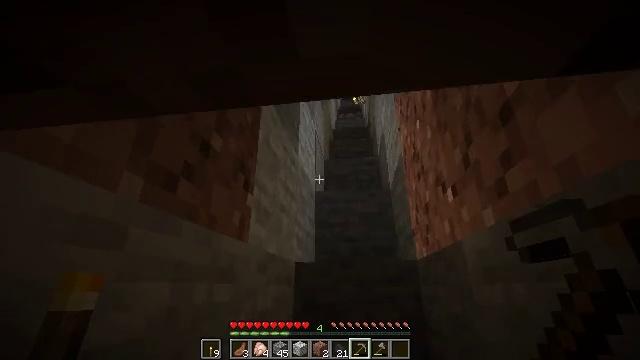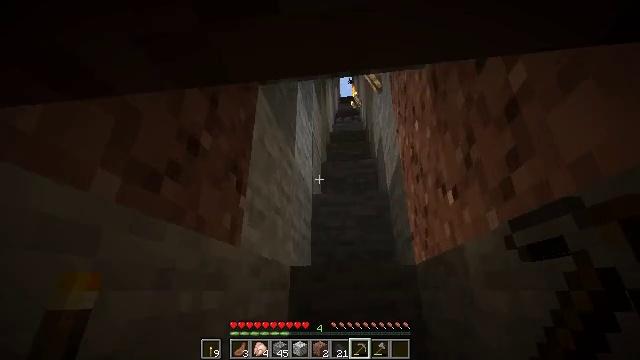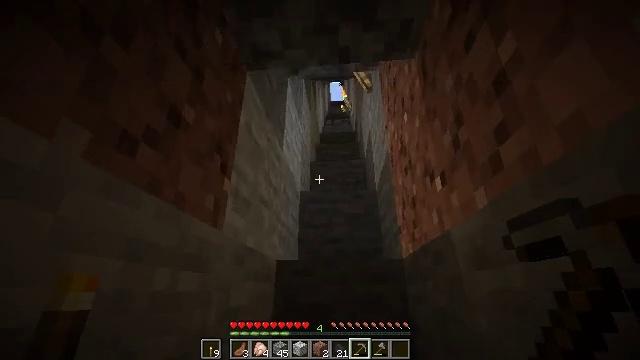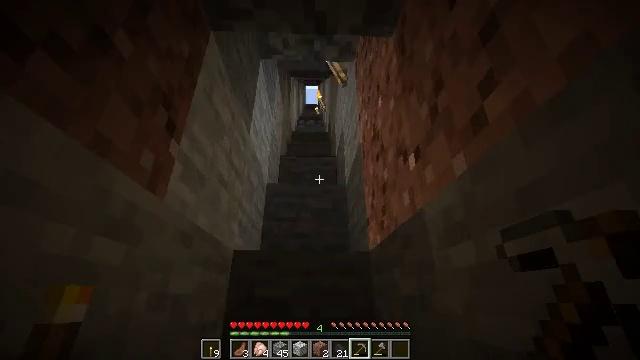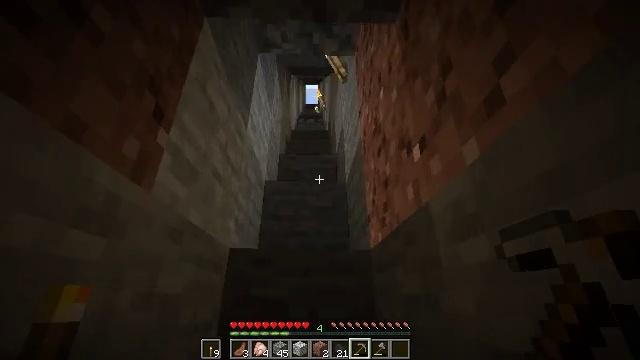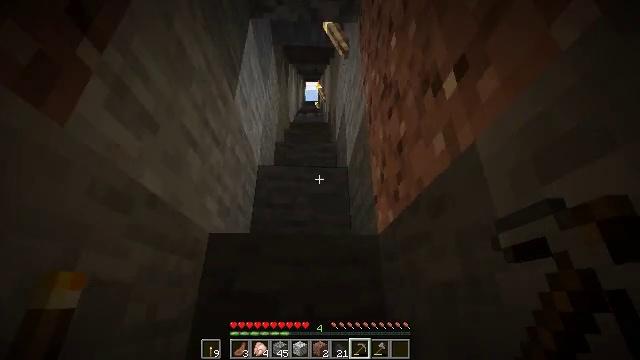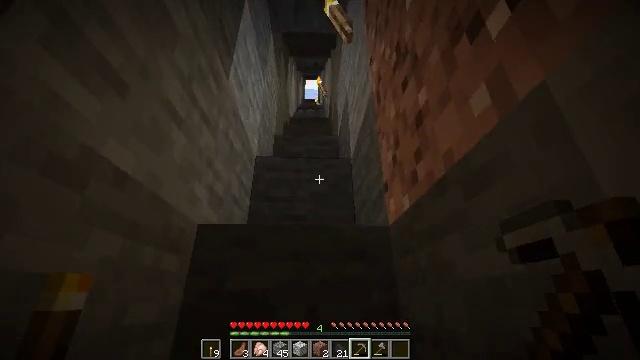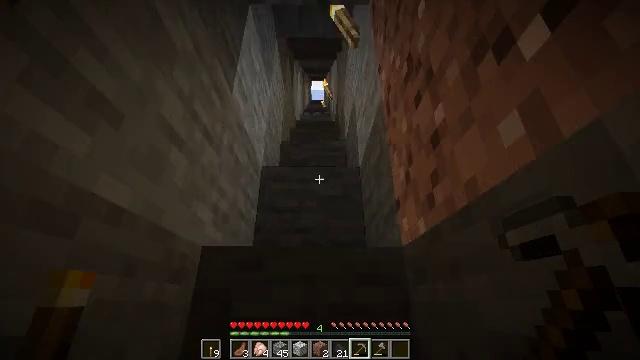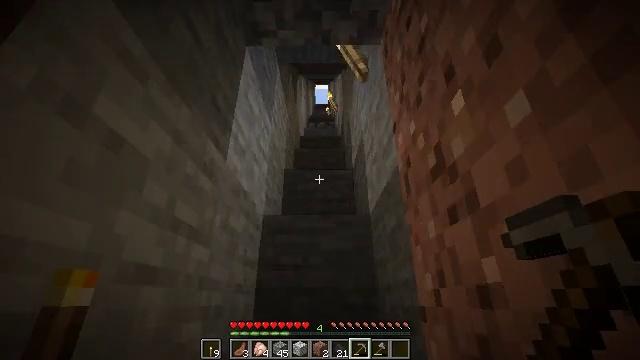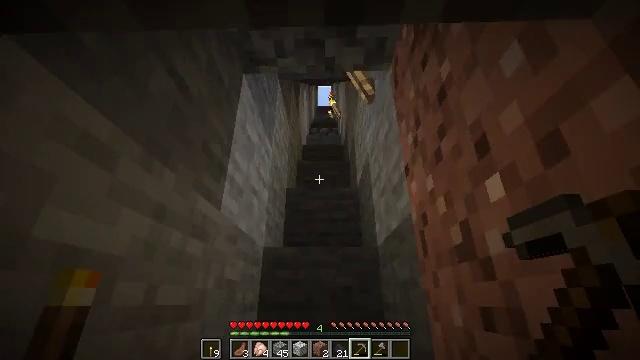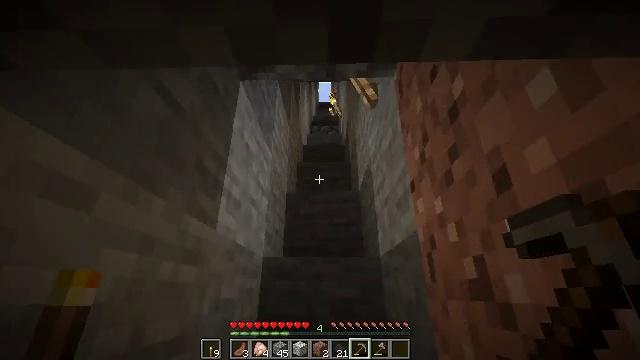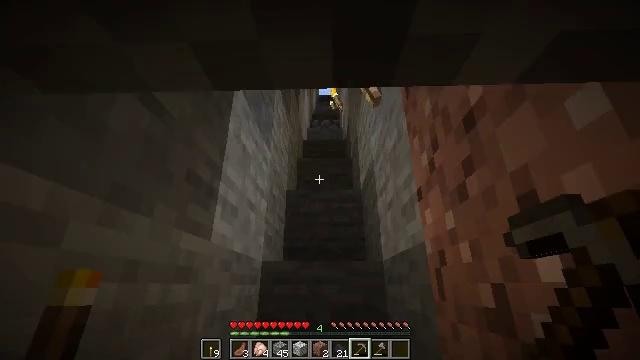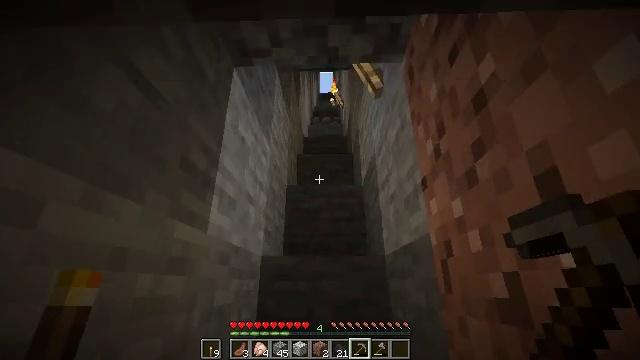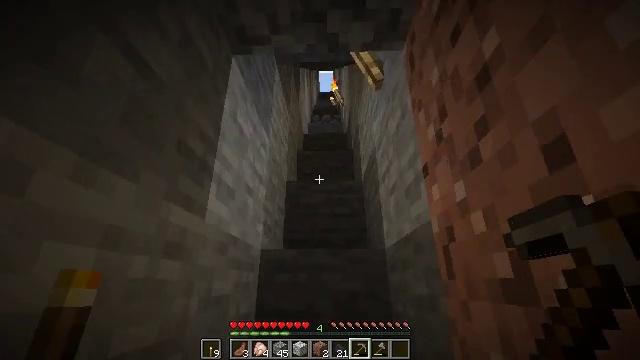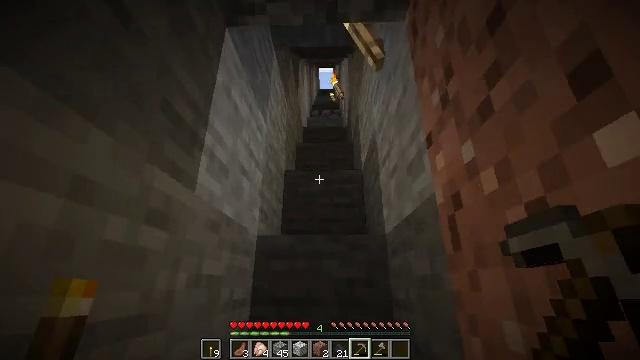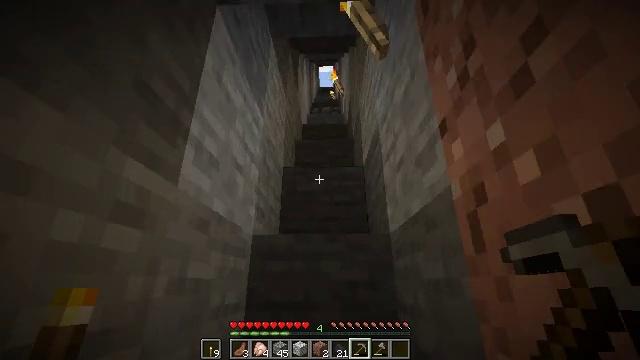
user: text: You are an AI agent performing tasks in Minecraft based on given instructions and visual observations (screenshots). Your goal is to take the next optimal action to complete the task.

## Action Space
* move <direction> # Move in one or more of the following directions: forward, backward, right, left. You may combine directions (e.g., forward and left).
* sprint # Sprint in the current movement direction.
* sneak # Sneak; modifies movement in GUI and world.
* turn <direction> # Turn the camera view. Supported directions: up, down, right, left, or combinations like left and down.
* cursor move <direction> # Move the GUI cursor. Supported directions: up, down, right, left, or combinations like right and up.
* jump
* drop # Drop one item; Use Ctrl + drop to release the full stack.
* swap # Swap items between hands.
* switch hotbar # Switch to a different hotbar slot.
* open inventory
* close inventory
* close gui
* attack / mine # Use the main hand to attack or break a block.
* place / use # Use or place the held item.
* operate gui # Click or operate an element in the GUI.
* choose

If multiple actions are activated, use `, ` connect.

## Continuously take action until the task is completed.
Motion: motion action
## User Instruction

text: Drop a granite.
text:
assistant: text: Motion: move forward
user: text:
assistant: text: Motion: move forward, turn right and up
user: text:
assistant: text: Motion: move forward, turn right and up
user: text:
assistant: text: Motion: move forward
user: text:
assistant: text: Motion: move forward
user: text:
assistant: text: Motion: move forward
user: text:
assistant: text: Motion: move forward, turn left, jump
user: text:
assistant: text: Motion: move forward, turn left, jump
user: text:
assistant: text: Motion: move forward, jump
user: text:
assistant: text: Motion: move forward, jump
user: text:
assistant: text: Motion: move forward, turn down, jump
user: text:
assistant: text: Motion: move forward
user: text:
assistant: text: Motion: move forward
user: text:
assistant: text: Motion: move forward
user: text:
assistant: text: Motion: move forward
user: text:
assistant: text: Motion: move forward, turn right and down
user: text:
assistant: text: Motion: move forward
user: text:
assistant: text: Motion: move forward
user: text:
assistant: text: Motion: move forward, jump
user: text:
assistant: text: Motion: move forward, jump
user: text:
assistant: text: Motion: move forward, jump
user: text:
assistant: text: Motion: move forward, jump
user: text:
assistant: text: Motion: move forward
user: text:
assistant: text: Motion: move forward
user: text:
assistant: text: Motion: move forward
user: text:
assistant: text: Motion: move forward
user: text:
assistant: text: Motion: move forward
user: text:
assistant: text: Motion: move forward
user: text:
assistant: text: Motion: move forward, jump
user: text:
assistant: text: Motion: move forward, jump